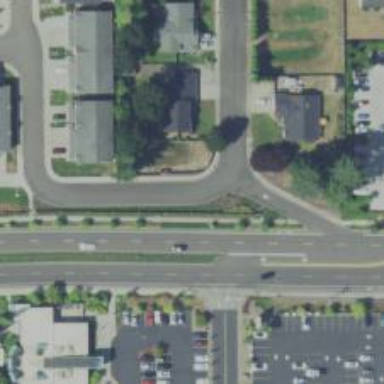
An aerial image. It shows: Residential road with sidewalk on the left side.